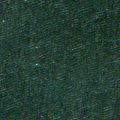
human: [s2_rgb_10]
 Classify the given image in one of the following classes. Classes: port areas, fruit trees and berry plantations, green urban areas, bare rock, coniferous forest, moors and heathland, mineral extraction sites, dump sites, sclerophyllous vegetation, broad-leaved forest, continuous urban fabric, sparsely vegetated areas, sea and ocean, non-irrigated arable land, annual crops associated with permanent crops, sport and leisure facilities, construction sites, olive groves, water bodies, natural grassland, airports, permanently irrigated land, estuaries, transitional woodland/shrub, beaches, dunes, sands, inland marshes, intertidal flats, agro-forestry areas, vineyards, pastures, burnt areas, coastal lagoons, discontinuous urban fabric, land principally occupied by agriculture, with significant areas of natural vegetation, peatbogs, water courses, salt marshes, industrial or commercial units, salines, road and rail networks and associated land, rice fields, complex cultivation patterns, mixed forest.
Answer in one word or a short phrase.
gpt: sea and ocean